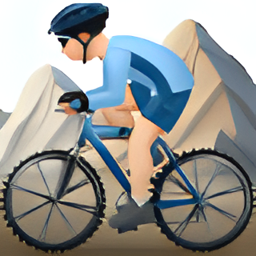
Name: mountain bicyclist
Emoji: 🚵🏻
Group: People & Body
Sub-group: person-sport